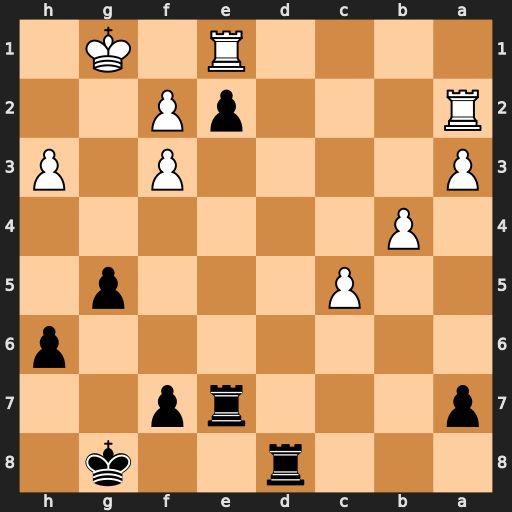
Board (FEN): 3r2k1/p3rp2/7p/2P3p1/1P6/P4P1P/R3pP2/4R1K1
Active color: b
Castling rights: -
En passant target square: -
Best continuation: Rd1 Rxe2 Rxe1+ Rxe1 Rxe1+